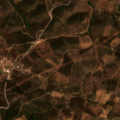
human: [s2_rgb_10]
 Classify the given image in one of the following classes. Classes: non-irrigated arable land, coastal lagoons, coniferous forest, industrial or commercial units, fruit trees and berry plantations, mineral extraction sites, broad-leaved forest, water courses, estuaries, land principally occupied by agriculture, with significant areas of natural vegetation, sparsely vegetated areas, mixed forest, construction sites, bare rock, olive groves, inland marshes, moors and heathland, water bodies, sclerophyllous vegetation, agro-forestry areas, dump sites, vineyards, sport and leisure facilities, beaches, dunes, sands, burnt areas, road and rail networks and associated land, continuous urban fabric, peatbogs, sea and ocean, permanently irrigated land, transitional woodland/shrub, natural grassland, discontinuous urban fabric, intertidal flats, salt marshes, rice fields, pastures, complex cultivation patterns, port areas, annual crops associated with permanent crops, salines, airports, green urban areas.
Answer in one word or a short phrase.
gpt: broad-leaved forest, transitional woodland/shrub